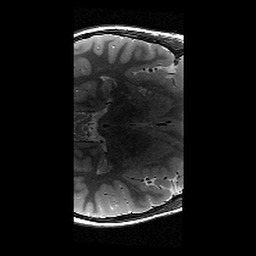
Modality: T2w
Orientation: axial
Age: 11
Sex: male
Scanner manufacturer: siemens
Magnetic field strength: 3 T
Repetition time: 9.23 s
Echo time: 0.067 s